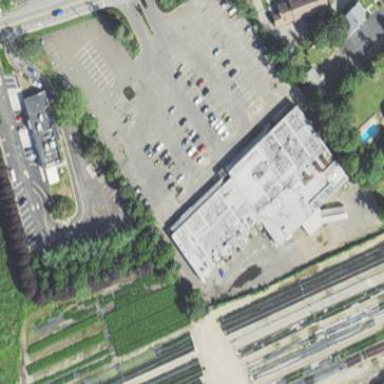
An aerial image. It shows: Retail area.